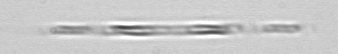
Label: Leptocylindrus